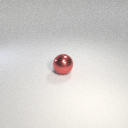
large red metal sphere